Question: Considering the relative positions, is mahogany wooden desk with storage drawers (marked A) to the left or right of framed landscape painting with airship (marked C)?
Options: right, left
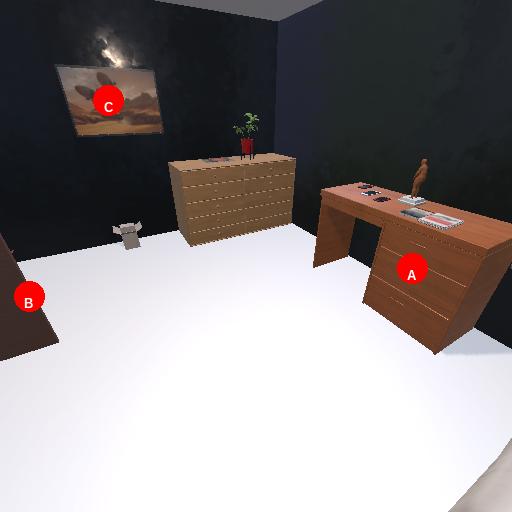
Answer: right